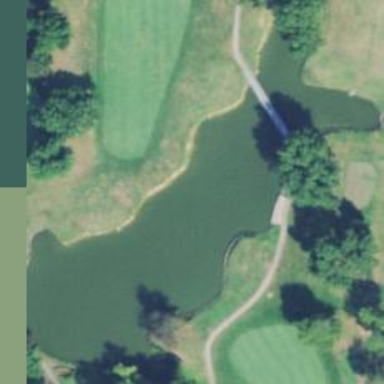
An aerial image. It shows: Water hazard on golf course. The hazard is natural water feature.